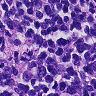
Metastatic tissue present: no